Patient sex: M
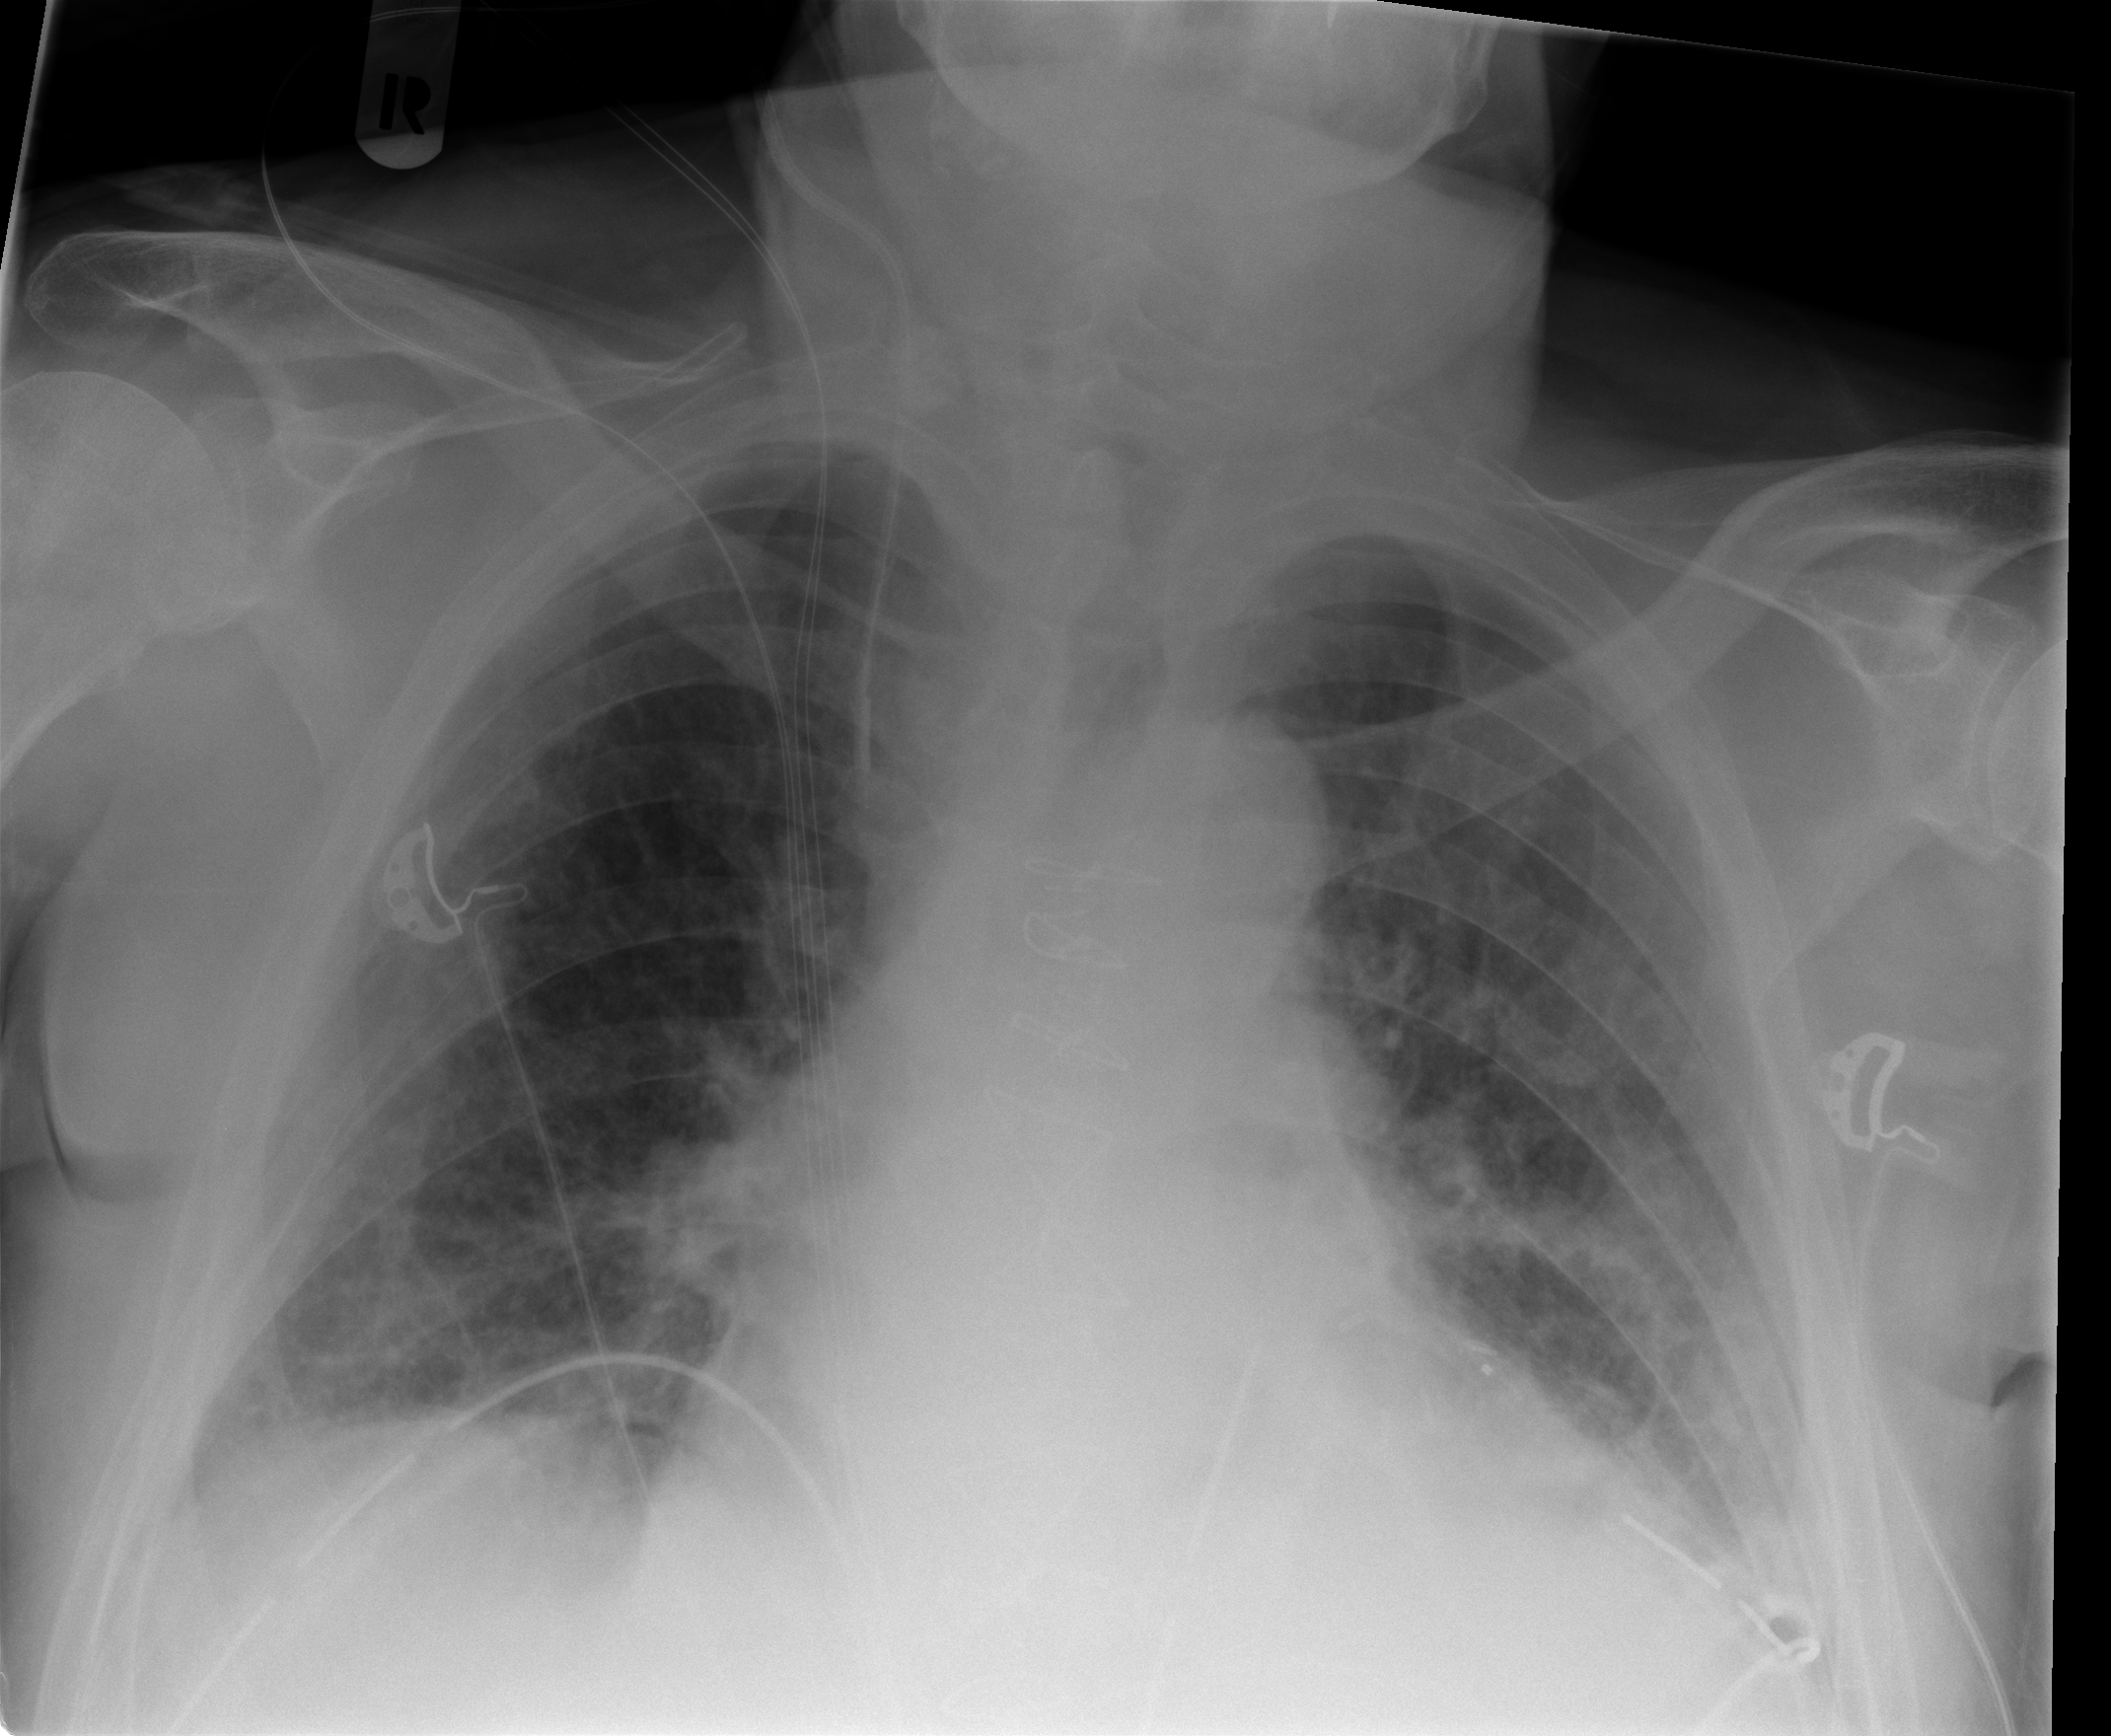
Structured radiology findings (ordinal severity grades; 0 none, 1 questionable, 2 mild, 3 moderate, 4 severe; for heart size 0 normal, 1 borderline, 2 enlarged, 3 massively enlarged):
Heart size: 2
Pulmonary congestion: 2
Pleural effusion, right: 1
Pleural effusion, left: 2
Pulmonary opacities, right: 0
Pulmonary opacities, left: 0
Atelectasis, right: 2
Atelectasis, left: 2